Interaction volume radius: 10 \u00c5
Interaction volume height: 20 \u00c5
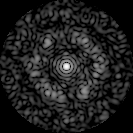
Disorder parameter: 0.7522